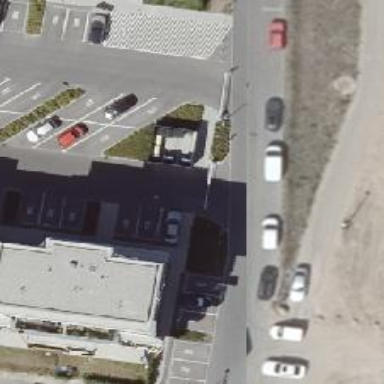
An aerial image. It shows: Sidewalk.